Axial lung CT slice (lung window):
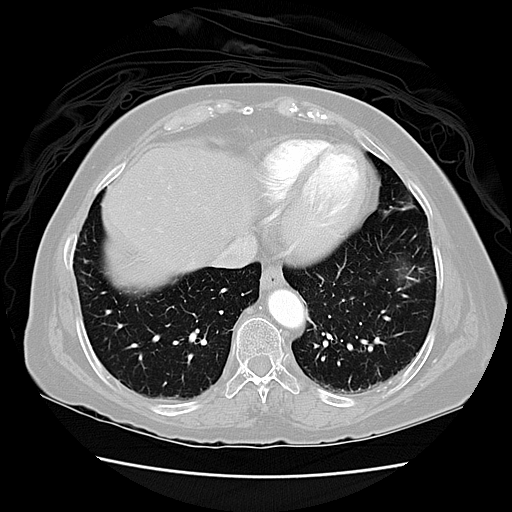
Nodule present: no